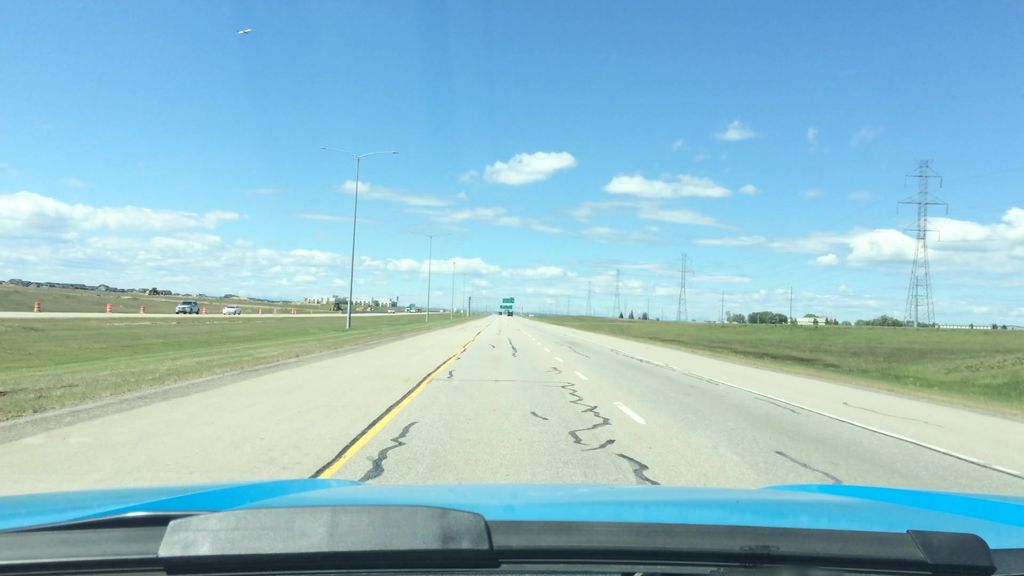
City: calgary